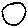
Label: circle